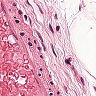
Metastatic tissue present: no